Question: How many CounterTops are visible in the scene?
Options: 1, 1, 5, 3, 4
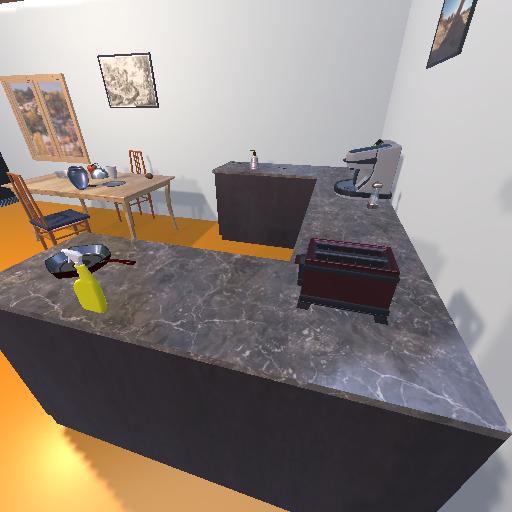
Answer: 1